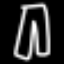
Label: pants